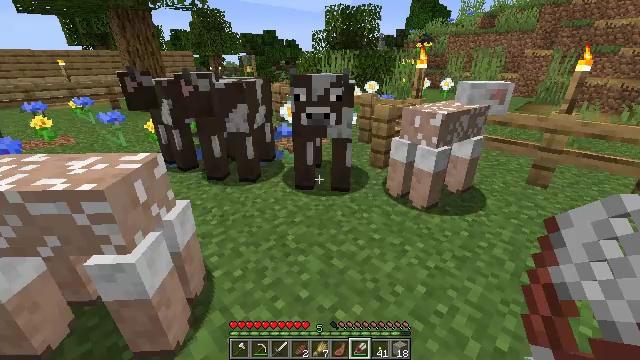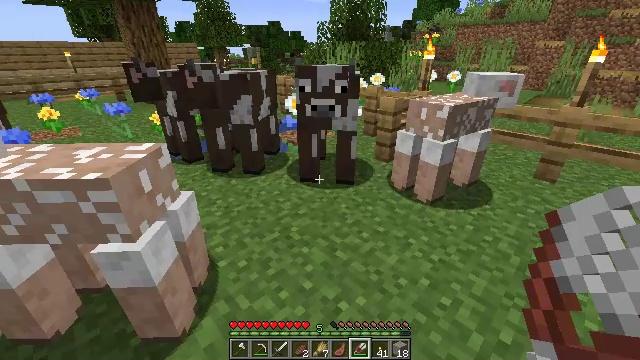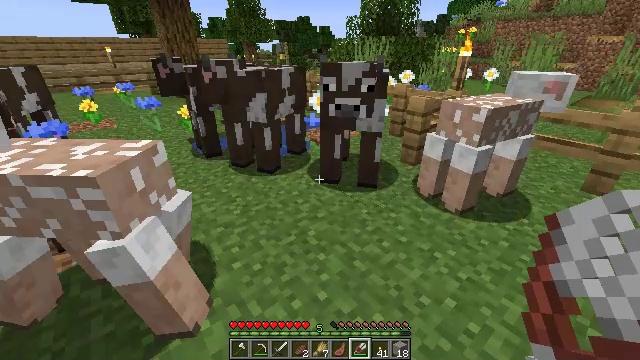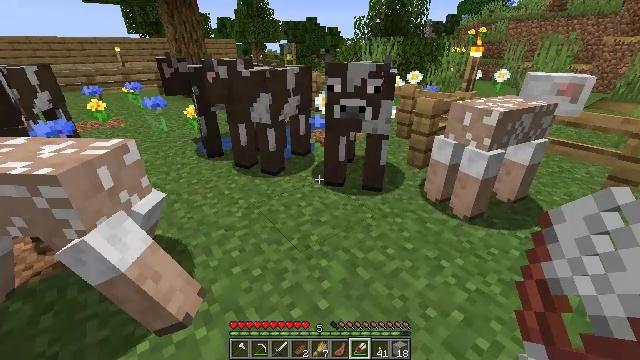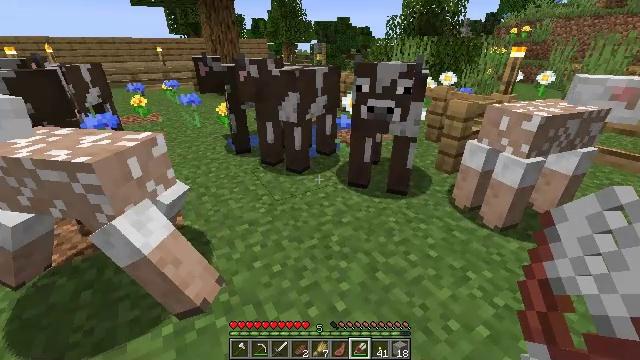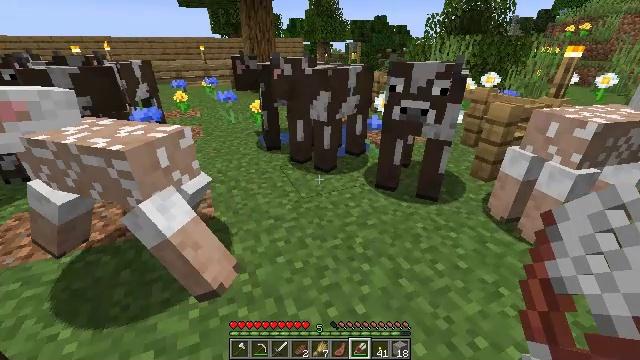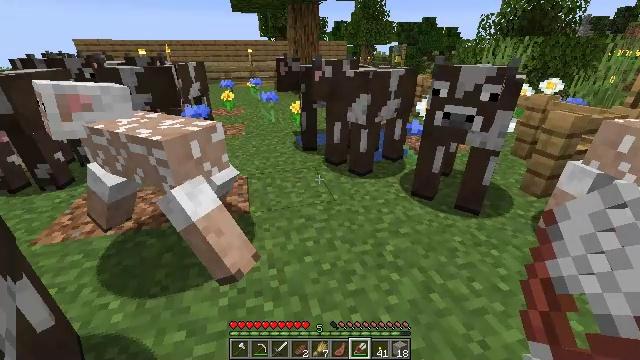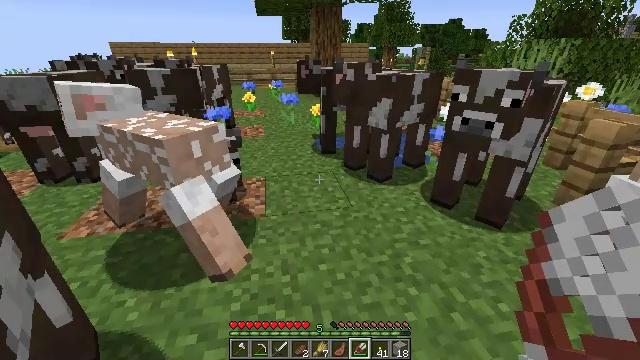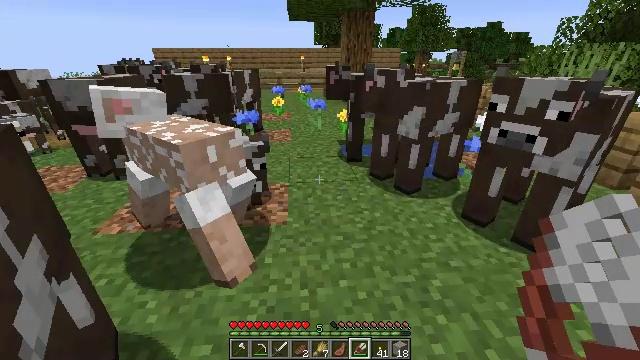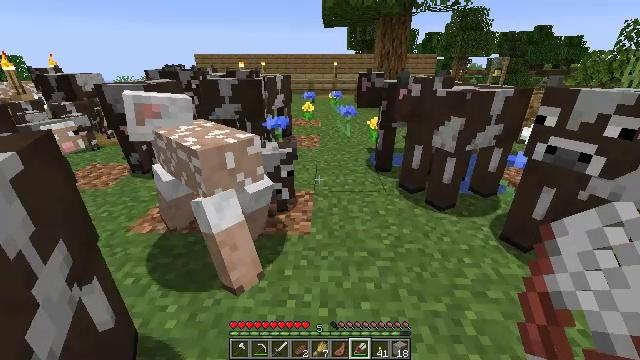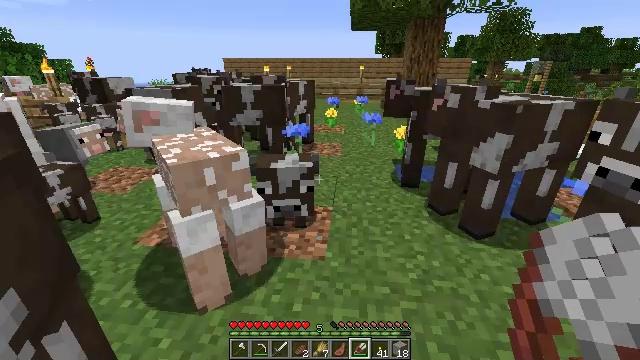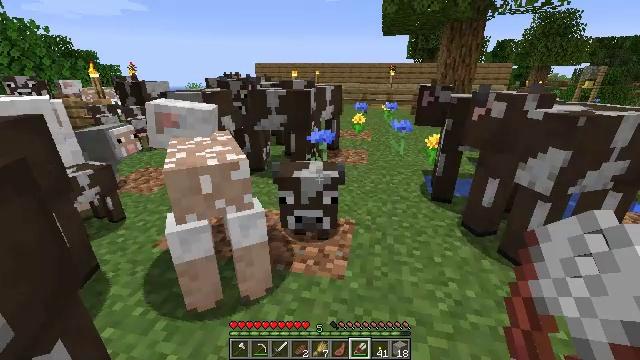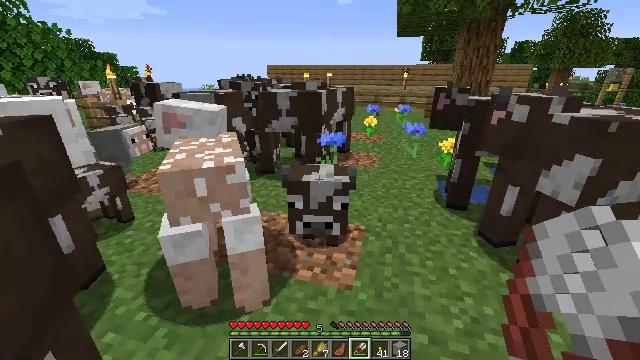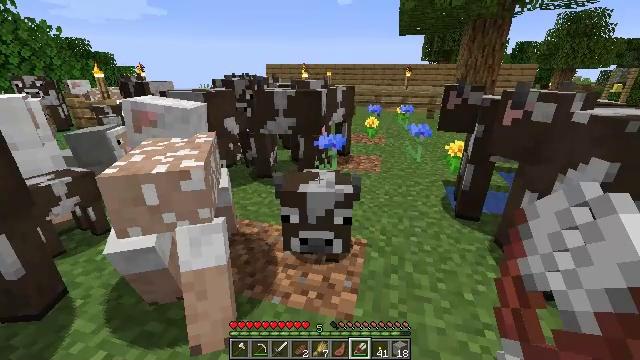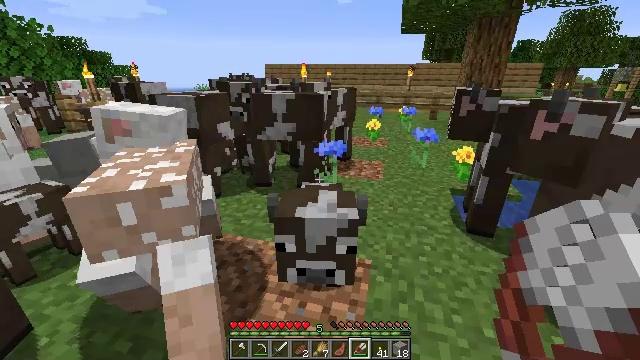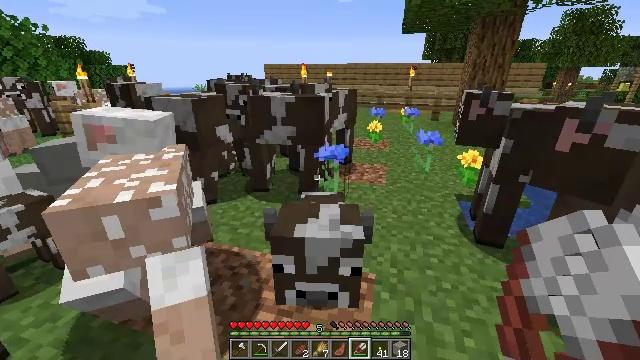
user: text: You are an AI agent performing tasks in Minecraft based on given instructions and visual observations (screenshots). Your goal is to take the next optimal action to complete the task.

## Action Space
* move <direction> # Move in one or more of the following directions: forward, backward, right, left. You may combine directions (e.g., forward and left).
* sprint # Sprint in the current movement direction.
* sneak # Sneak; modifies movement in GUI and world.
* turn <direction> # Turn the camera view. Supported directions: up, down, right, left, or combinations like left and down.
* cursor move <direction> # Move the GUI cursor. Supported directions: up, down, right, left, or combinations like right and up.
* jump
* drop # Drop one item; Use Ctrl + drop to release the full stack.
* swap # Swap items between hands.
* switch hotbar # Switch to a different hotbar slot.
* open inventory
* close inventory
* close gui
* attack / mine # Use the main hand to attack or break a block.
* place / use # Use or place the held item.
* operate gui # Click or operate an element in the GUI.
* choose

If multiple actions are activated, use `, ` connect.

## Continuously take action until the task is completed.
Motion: motion action
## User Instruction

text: Combine wool and wooden planks to make a gray bed.
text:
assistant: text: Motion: turn left and down
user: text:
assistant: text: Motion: turn left
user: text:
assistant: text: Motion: turn left
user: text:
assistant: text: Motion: turn left
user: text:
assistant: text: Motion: turn left
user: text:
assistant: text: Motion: turn left
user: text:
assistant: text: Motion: move forward, turn left
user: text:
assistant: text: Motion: move forward, turn left
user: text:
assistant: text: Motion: move forward, turn left and up
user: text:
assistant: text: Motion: move forward, turn left
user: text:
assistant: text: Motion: move forward, turn left
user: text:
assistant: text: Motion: move forward, turn left
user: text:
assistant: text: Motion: move forward
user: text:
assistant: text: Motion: move forward
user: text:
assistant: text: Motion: move forward
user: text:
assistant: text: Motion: move forward
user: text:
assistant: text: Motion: move forward
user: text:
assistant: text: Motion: move forward, turn right
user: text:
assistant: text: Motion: move forward, turn right
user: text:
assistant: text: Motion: move forward, turn right
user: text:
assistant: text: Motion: move forward, turn right and down
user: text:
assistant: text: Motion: move forward, turn right
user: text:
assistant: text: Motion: move forward, turn right
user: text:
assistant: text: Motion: move forward, turn right
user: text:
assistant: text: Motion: move forward
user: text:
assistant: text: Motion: move forward
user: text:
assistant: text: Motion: move forward
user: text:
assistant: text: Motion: move forward
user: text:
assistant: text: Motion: move forward
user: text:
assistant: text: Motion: move forward